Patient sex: M
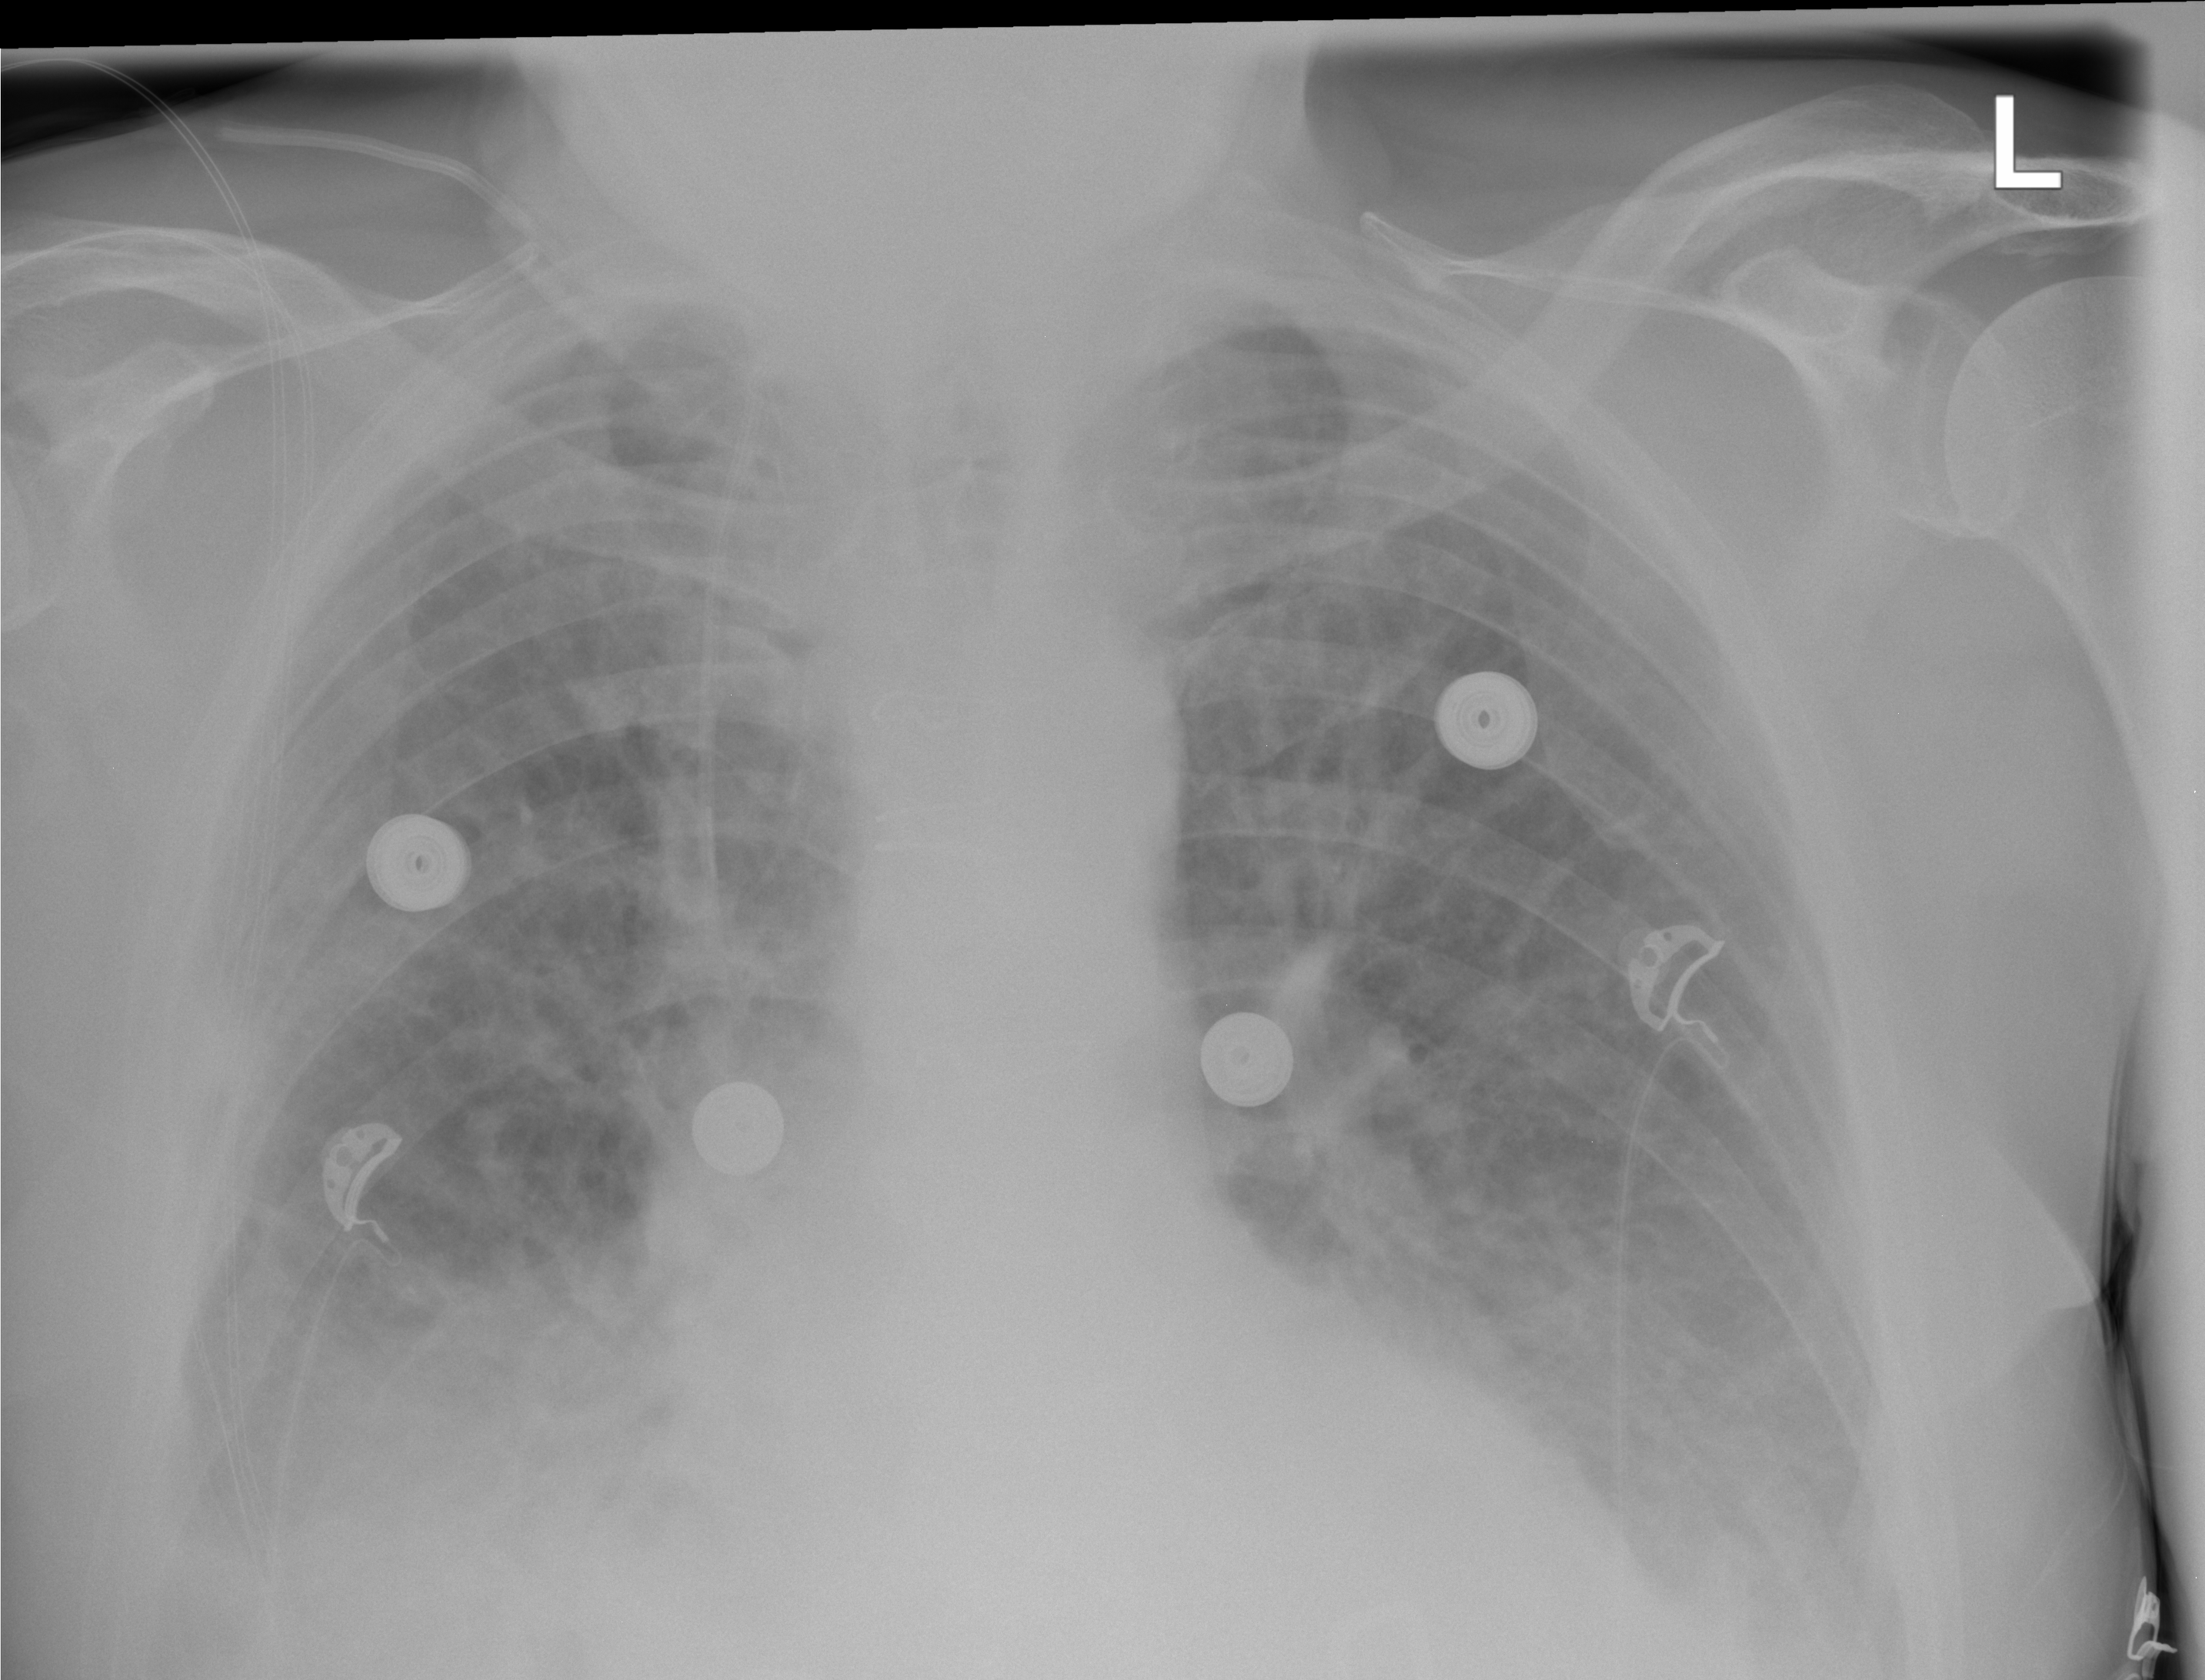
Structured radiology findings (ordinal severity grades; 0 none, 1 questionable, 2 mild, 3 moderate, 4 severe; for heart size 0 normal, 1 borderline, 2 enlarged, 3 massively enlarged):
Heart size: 2
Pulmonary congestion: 3
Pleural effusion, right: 2
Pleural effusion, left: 2
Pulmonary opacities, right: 2
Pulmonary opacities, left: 2
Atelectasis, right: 2
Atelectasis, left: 2